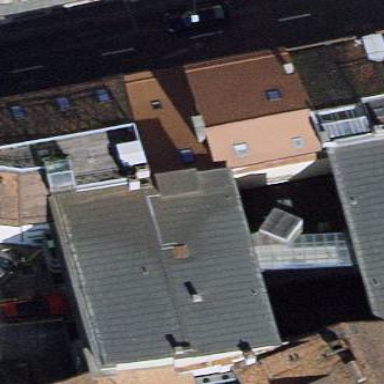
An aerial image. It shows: Gabled roof adorns the apartments building.